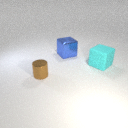
large blue metal cube behind small brown metal cylinder